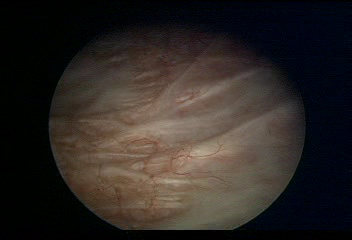
Modality: WLC
Class: Normal mucosa
Bladder cancer association: No